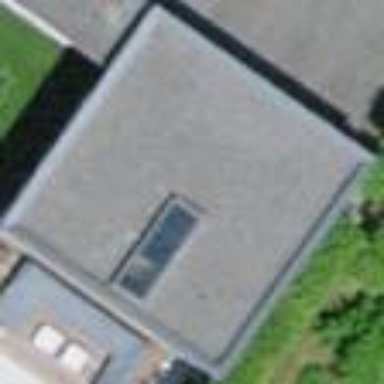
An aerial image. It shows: Garage building.